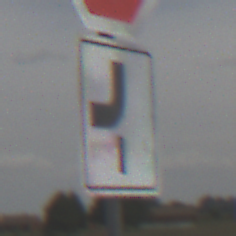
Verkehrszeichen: VerlaufVorfahrtsstrasse7
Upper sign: Stop
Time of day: Midday
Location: Outdoor (Nature)
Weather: PartlyCloudy
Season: NotSpecified
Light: Natural